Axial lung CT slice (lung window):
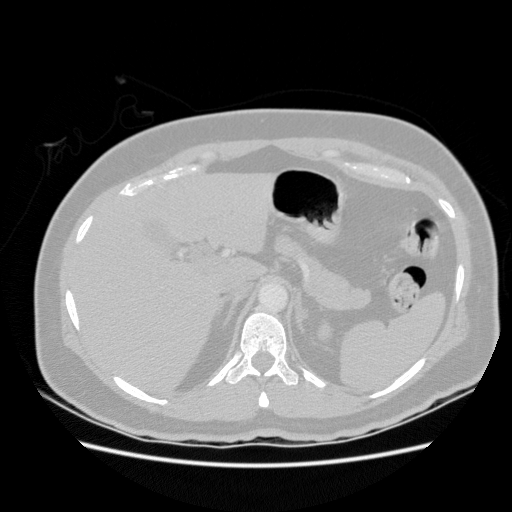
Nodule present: no